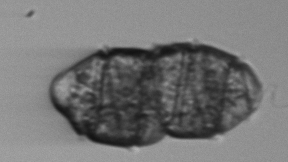
Label: Margalefidinium